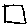
Label: square